Field crop: maize
Growth stage: 2
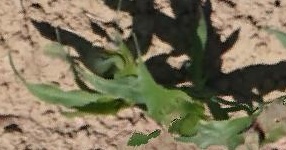
Species: maize